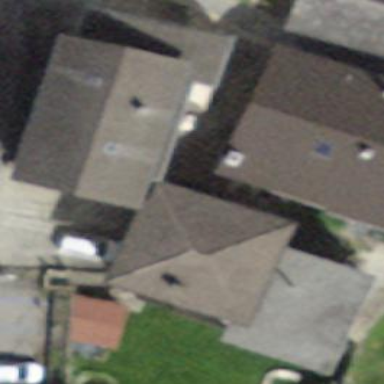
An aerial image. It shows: Detached building.